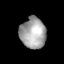
Tissue: skin
Cell type: Epithelial cells
Senescence score: 0.2738
Nuclear area (px): 787
Mean DAPI intensity: 164.032